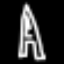
Label: The Eiffel Tower